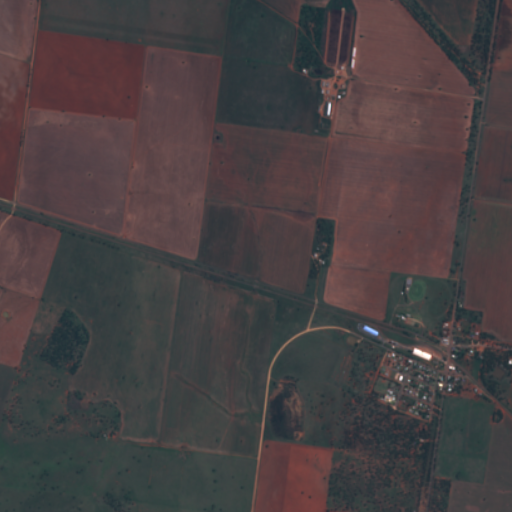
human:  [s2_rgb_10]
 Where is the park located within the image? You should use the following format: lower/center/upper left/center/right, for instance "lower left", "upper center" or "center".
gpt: The park is located in the lower right of the image.
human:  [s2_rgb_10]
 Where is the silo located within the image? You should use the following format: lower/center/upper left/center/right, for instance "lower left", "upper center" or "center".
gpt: The silo is located in the lower right of the image.
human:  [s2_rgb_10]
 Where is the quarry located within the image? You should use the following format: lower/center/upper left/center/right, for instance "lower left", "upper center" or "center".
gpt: There is no quarry in the image.